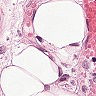
Metastatic tissue present: yes